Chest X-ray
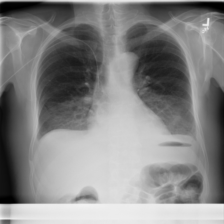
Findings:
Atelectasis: negative
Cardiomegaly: negative
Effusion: positive
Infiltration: negative
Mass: negative
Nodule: negative
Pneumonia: negative
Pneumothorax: negative
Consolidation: negative
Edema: negative
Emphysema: negative
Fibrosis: negative
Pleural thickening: negative
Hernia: negative